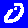
Digit: 0